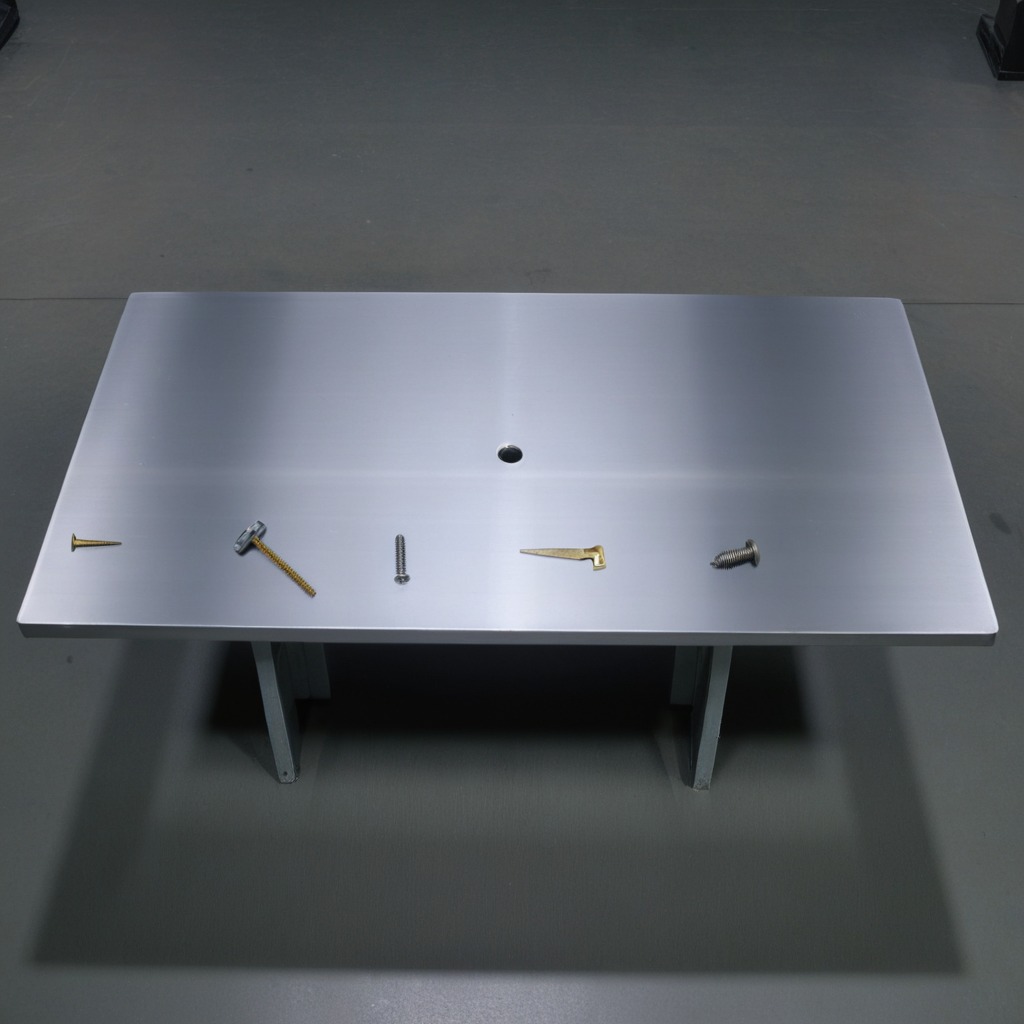
A machine screw, a hammer, an iron nail, a coiled metal spring, and a handheld metal saw are lying on the tabletop.